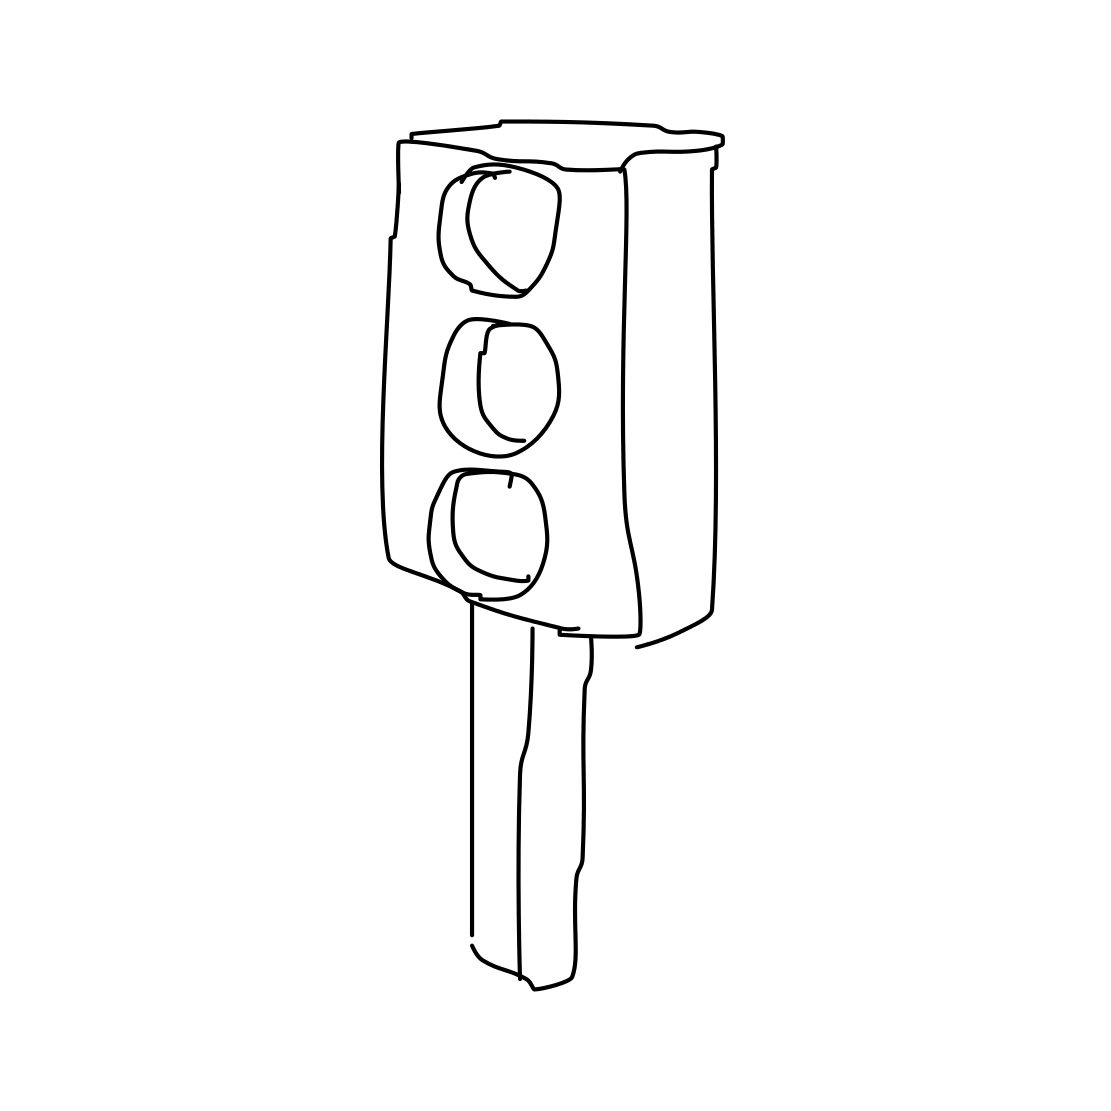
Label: traffic light